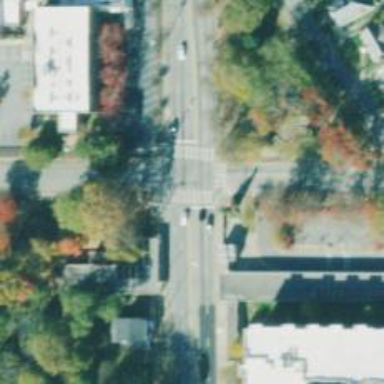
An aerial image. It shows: Crossing on the cycleway.